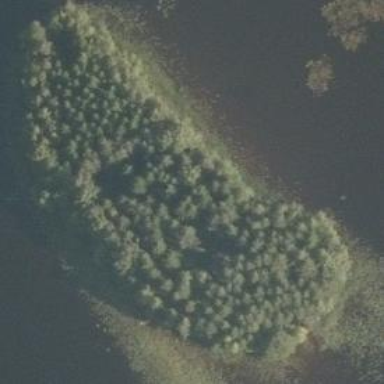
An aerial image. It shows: Image showing island.